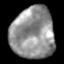
Tissue: lung
Cell type: Epithelial cells
Senescence score: 0.1832
Nuclear area (px): 2194
Mean DAPI intensity: 145.961